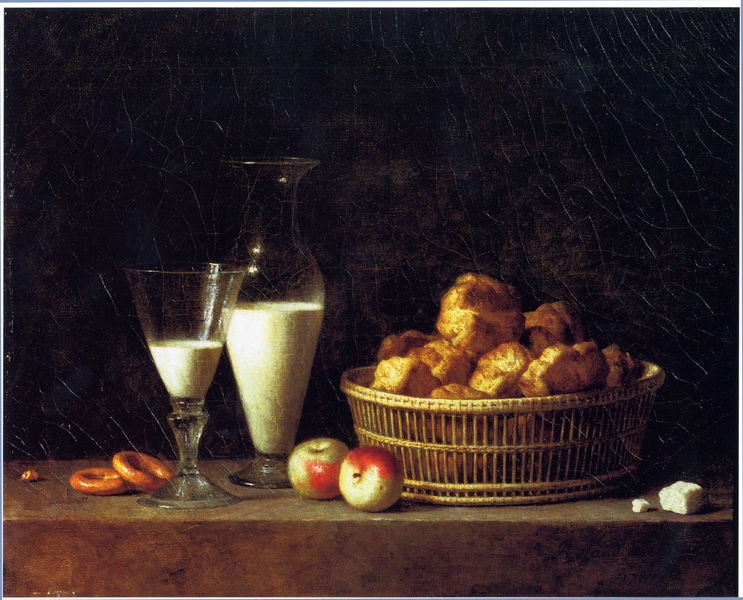
Titel: Der kleine Imbiß
Künstler: Henri Horace Roland Delaporte
Standort: Paris
Institution: Musée du Louvre
Schlagwörter: dunkel, fuß, gemälde, schatten, weiß, gelb, ocker, braun, glas, hell, hintergrund, holz, licht, schwarz, tisch, obst, rot, malerei, gläser, trinken, barock, rembrandt, sockel, holland, niederlande, öl, gitter, interieur, kelch, rund, kanne, krug, stilleben, stillleben, vase, apfel, äpfel, ruhig, naturalismus, zwei, korn, risse, oil, red, white, essen, black, dark, green, painting, table, wall, yellow, finster, glanz, korb, reflection, brot, balken, brown, wooden, still, transparenz, ring, kante, stiel, becher, vanitas, gefäß, nahrung, ringe, haufen, milch, stengel, kuchen, leinwand, tischplatte, karaffe, anrichte, leben, wood, gebäck, rotbackig, firnis, flüssigkeit, kristall, apple, food, fruit, stone, durchsichtig, schwartz, silleben, frühstück, lichtreflex, niederländer, lich, light, käse, körbchen, gefäße, brezel, shadow, glasses, hol, glass, hintergrudn, gesund, claesz, peach, still life, brötchen, kratzer, basket, kruf, kringel, lebensmittel, sprünge, circles, lauge, zucker, brotkorb, vanitassymbol, paint, semmel, angefüllt, craquele, tablecloth, gesprungen, ringel, contrast, round, jug, pitcher, drink, bastkorb, laugen, brotkrumen, krumen, teig, meal, biscuit, brioche, krümel, naturmort, windbeutel, goblet, bread, apples, lichtrefle, durchsichtig schwarz, milk, transparent, rolls, pretzel, wine glass, sugar, milchkaraffe, laugenbrezel, breakfast, brösel, toisch, decanter, butter, cheese, snack, bagel, apfek, prätzel, frühstuck, baked, pastry, carafe, scones, doghnuts, two apples, pretzles, milk and bread, tabl;e, biscut, göas, glsas, fruot